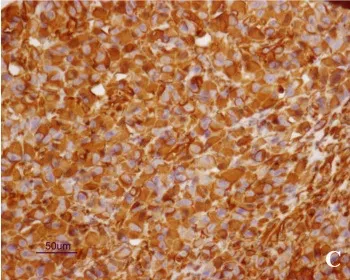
(A-D) Uterus masculinus. Histopathological and immunohistochemical findings. Vimentin. Is demonstrated inside the cytoplasm of neoplastic cells.
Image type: pathology (immunostaining)